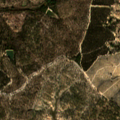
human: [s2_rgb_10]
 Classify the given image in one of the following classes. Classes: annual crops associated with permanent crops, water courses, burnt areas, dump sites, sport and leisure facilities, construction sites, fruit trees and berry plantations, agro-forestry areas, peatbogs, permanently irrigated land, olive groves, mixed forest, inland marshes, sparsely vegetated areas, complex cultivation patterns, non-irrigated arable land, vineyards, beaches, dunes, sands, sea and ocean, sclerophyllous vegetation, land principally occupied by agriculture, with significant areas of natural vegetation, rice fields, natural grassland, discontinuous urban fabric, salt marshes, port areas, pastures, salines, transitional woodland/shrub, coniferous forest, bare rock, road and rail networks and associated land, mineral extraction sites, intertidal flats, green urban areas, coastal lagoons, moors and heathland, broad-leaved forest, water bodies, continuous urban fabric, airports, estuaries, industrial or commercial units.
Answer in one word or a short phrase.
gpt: broad-leaved forest, transitional woodland/shrub